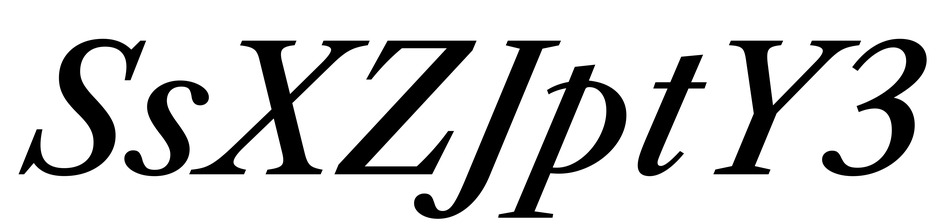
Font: LibreCaslonText-Italic_Medium_Italic